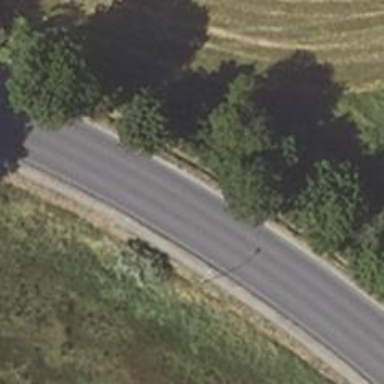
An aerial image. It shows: Asphalt road classified as primary highway.